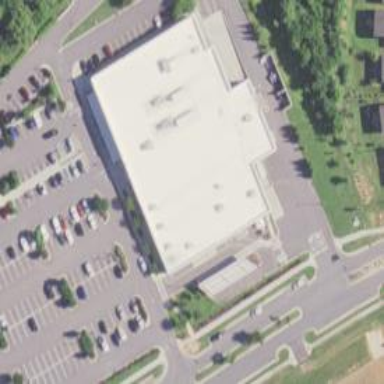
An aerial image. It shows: Supermarket.